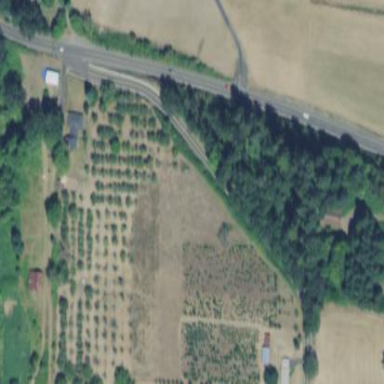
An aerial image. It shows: Orchard.